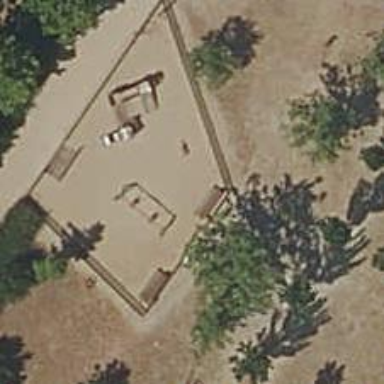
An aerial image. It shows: Playground area for leisure activities on the land.